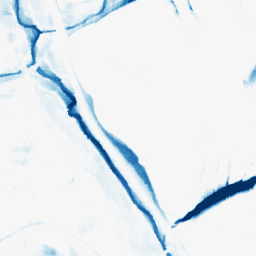
Category: morphological
Decomposition family: morphological_square
Decomposition parameters: operation: closing
size: 20
Upsampling method: lanczos
Upsampling parameters: scale: 4
Upsampling scale: 4